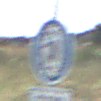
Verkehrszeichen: SchneekettenVorgeschrieben
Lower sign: HinweisDurchSinnbild13
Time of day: Midday
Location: Outdoor (Nature)
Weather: PartlyCloudy
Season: NotSpecified
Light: Natural